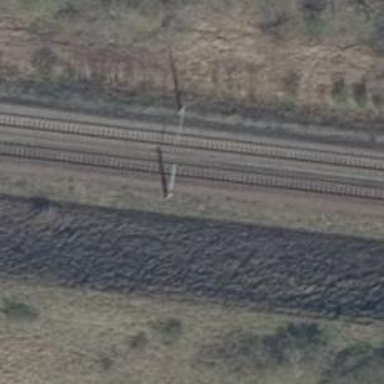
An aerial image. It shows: Milestone along the railway track with catenary mast.